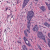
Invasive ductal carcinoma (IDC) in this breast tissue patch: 0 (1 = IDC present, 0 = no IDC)